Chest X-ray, PA view. Patient: 70 years old, sex M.
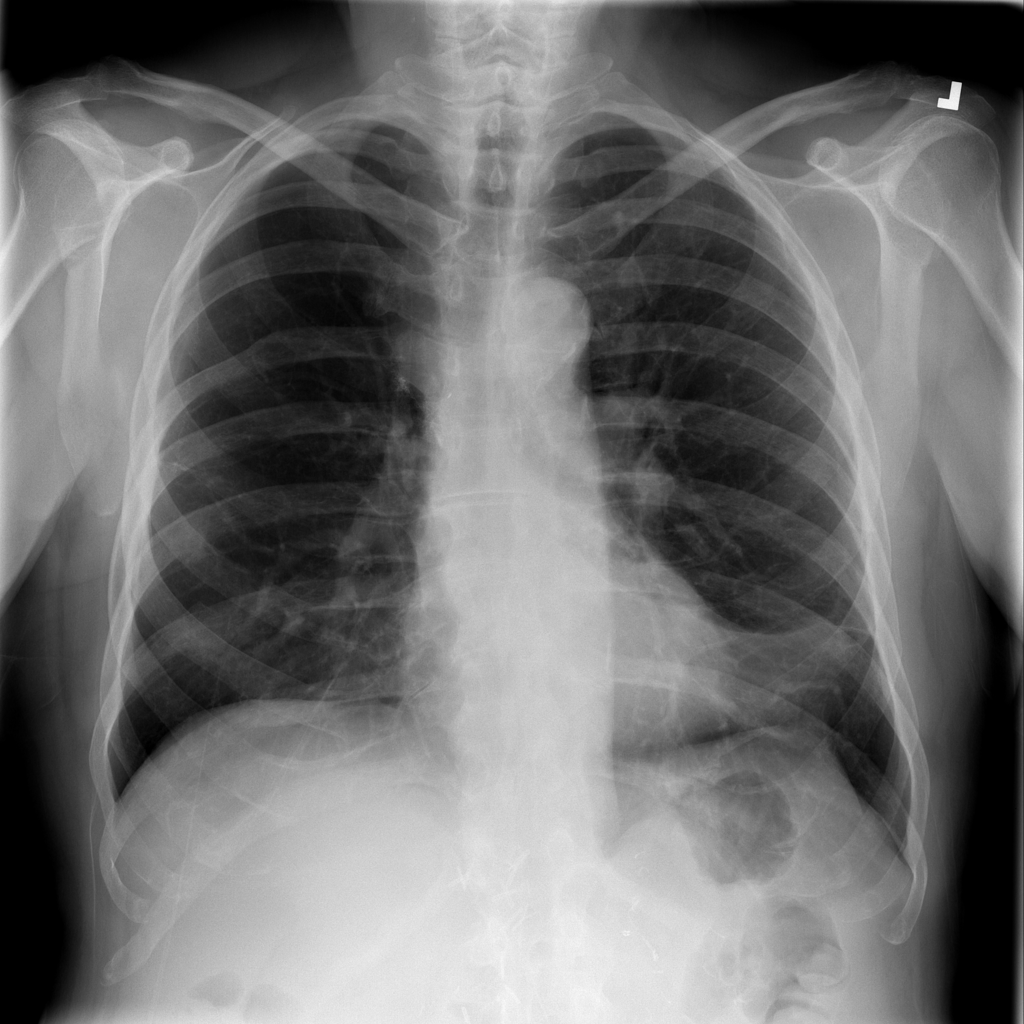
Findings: No Finding